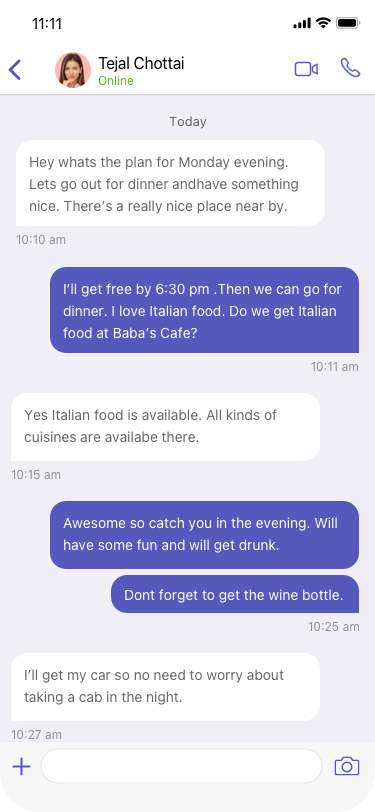
Text in this UI design:
I’ll get my car so no need to worry about taking a cab in the night.
10:27 am
10:25 am
Dont forget to get the wine bottle.
Awesome so catch you in the evening. Will have some fun and will get drunk.
Yes Italian food is available. All kinds of cuisines are availabe there.
10:15 am
I’ll get free by 6:30 pm .Then we can go for dinner. I love Italian food. Do we get Italian food at Baba’s Cafe?
10:11 am
Hey whats the plan for Monday evening. Lets go out for dinner andhave something nice. There’s a really nice place near by.
Today
10:10 am
Tejal Chottai
Online